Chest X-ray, AP view. Patient: 20 years old, sex M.
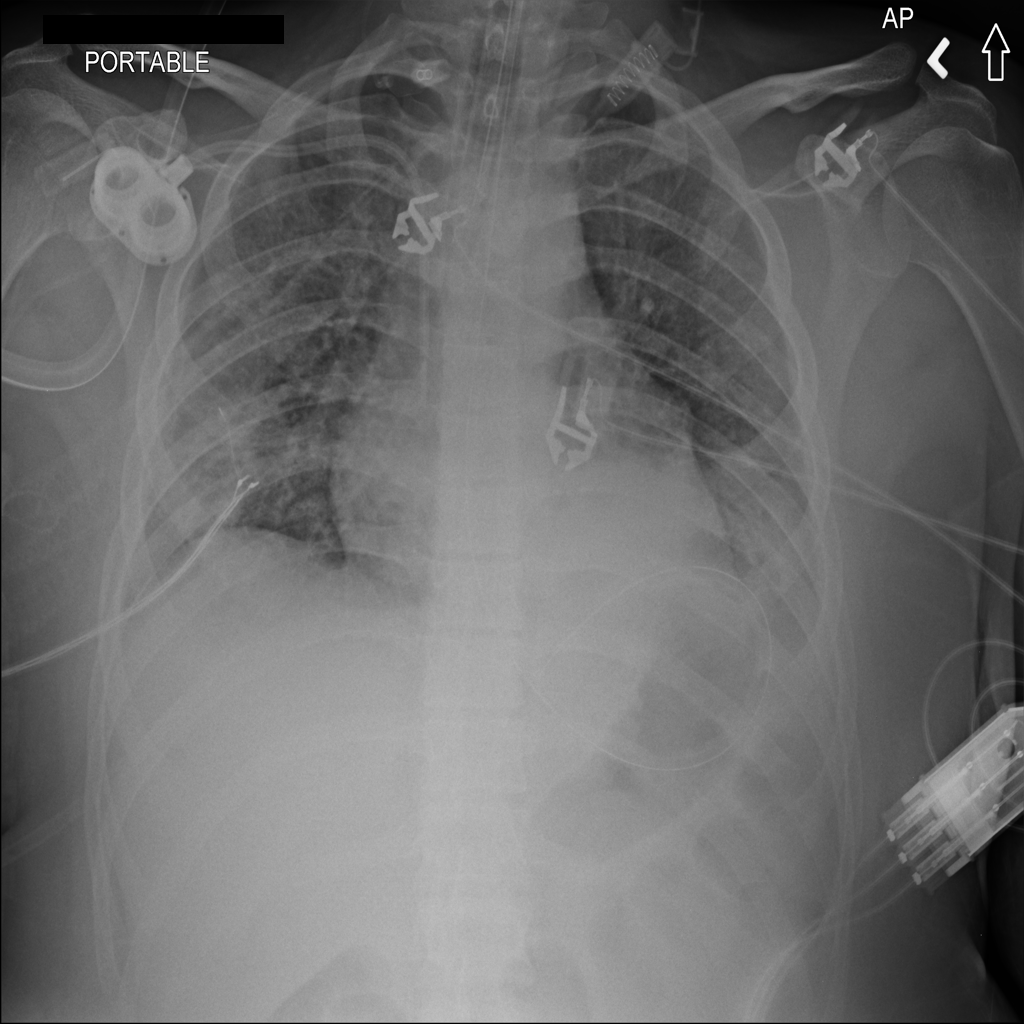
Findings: Atelectasis, Consolidation